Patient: sex M, age 29
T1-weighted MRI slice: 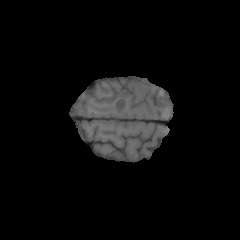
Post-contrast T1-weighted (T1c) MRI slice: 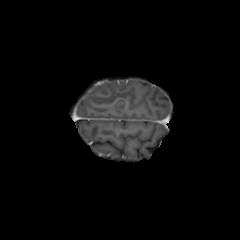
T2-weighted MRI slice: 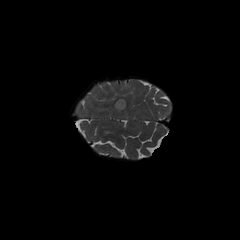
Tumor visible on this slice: yes
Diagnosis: Glioblastoma, IDH-wildtype
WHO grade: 4